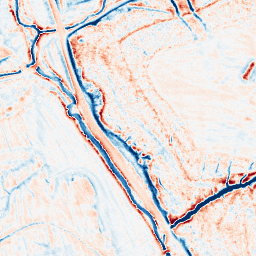
Category: edge_preserving
Decomposition family: anisotropic_diffusion
Decomposition parameters: iterations: 20
kappa: 100
gamma: 0.2
Upsampling method: sinc_hamming
Upsampling parameters: scale: 2
kernel_size: 16
Upsampling scale: 2